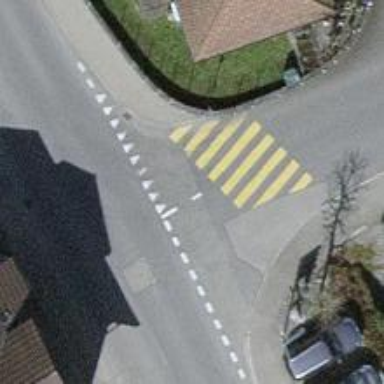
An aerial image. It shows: Road with "give way" sign.